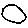
Label: circle